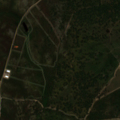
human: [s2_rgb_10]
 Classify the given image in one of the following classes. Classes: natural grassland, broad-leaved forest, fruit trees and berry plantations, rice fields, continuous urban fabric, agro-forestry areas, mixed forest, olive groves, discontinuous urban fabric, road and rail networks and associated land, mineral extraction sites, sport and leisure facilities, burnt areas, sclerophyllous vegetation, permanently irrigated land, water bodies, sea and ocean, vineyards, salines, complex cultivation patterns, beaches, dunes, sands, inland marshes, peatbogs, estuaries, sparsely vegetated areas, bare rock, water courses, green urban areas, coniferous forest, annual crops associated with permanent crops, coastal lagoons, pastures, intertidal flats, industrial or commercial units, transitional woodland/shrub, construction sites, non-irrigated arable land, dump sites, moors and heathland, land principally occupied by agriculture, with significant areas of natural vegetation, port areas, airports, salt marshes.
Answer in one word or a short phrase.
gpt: continuous urban fabric